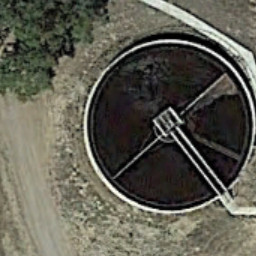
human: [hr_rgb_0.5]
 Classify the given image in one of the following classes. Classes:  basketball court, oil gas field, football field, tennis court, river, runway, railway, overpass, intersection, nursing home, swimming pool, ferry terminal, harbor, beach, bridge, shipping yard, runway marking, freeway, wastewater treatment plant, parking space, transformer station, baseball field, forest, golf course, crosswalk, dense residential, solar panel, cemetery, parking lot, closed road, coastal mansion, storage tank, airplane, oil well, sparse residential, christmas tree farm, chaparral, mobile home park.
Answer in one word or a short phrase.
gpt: wastewater treatment plant